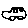
Label: car